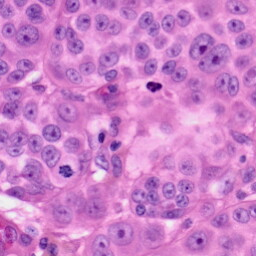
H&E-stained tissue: Skin